Platform: macOS
Application: Chrome
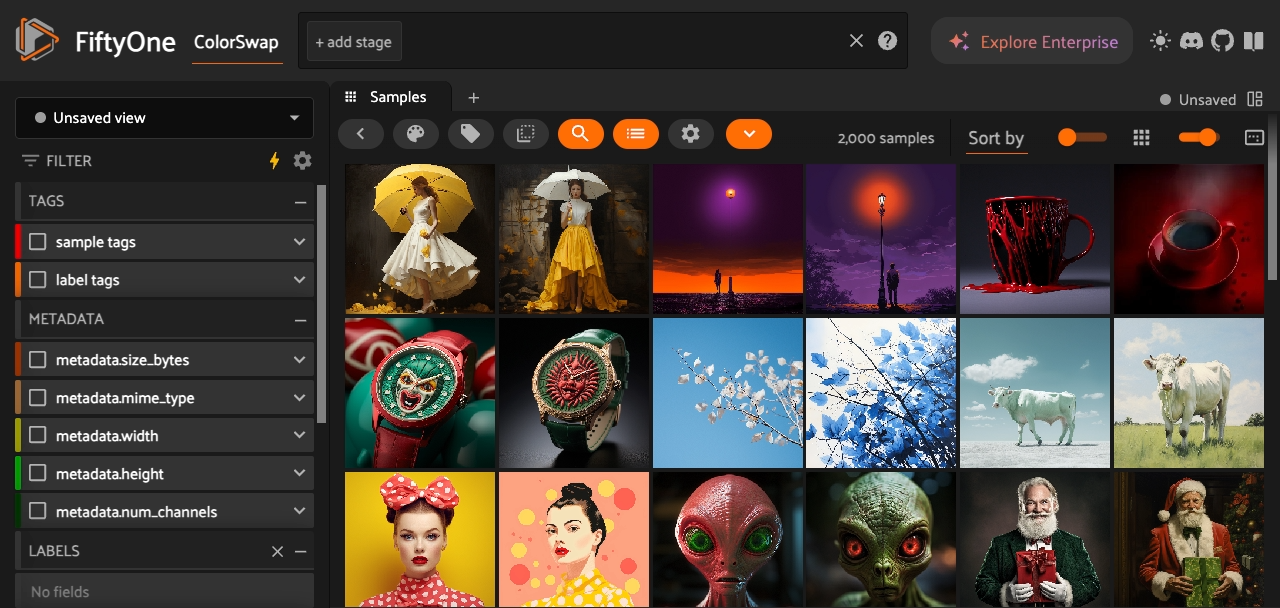
task_description: Add a panel to the workspace
action_type: click
element_info: Icon
steps_since_start: 1